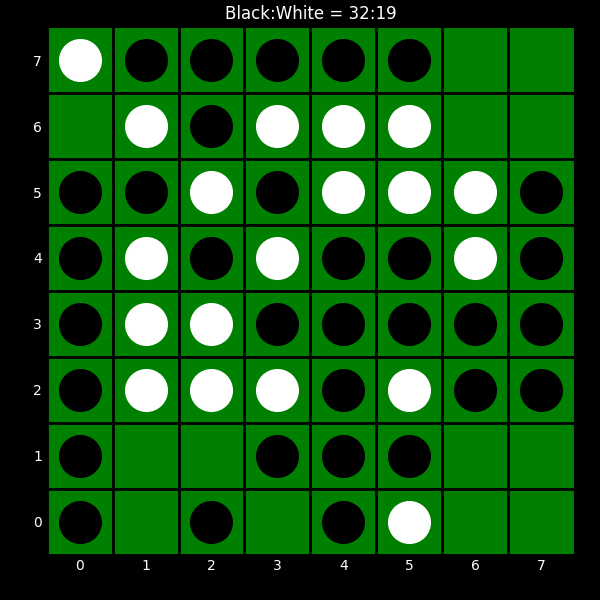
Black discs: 32
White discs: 19